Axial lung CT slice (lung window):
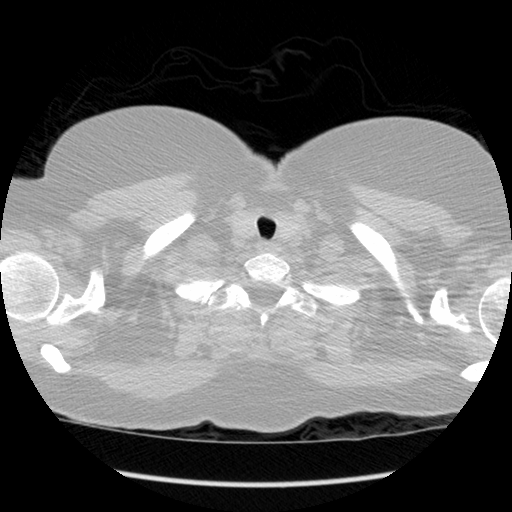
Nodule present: no